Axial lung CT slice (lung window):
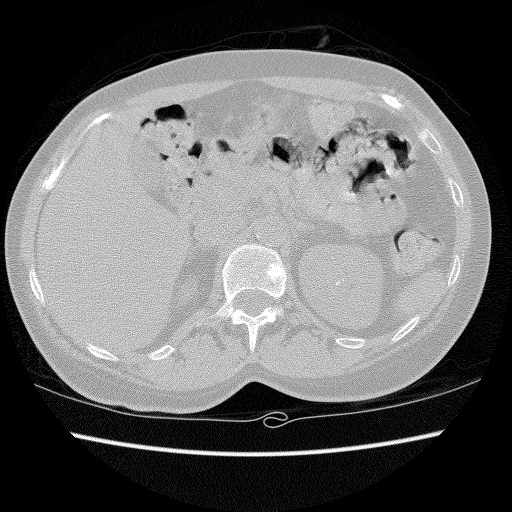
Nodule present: no